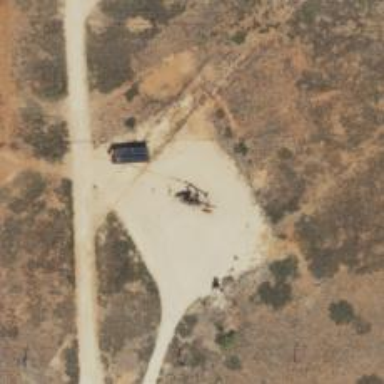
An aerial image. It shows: Petroleum well.